The image is the raw time-domain waveform of a rolling-element bearing's vibration signal. Based on the visible evidence, which condition applies: normal, inner_race, outer_race, ball?
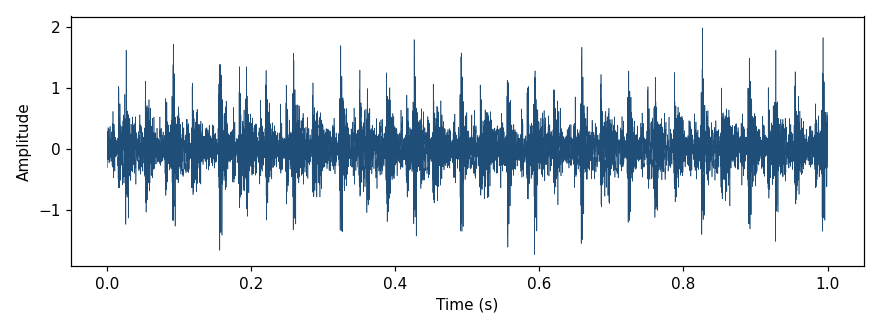
Answer: outer_race